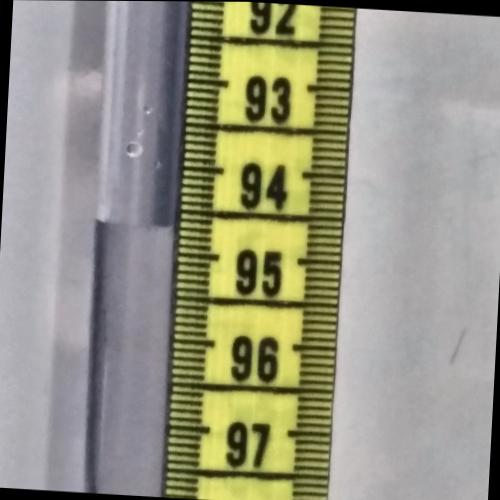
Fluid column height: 94.7 cm